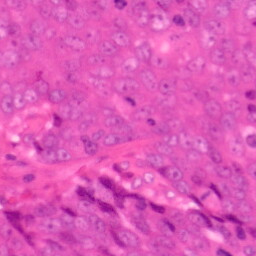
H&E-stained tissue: Colon